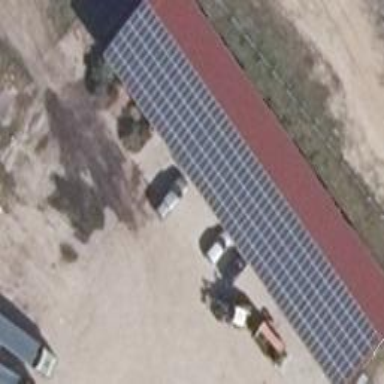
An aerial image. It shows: Solar photovoltaic panel generator producing electricity as small installation.